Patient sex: M
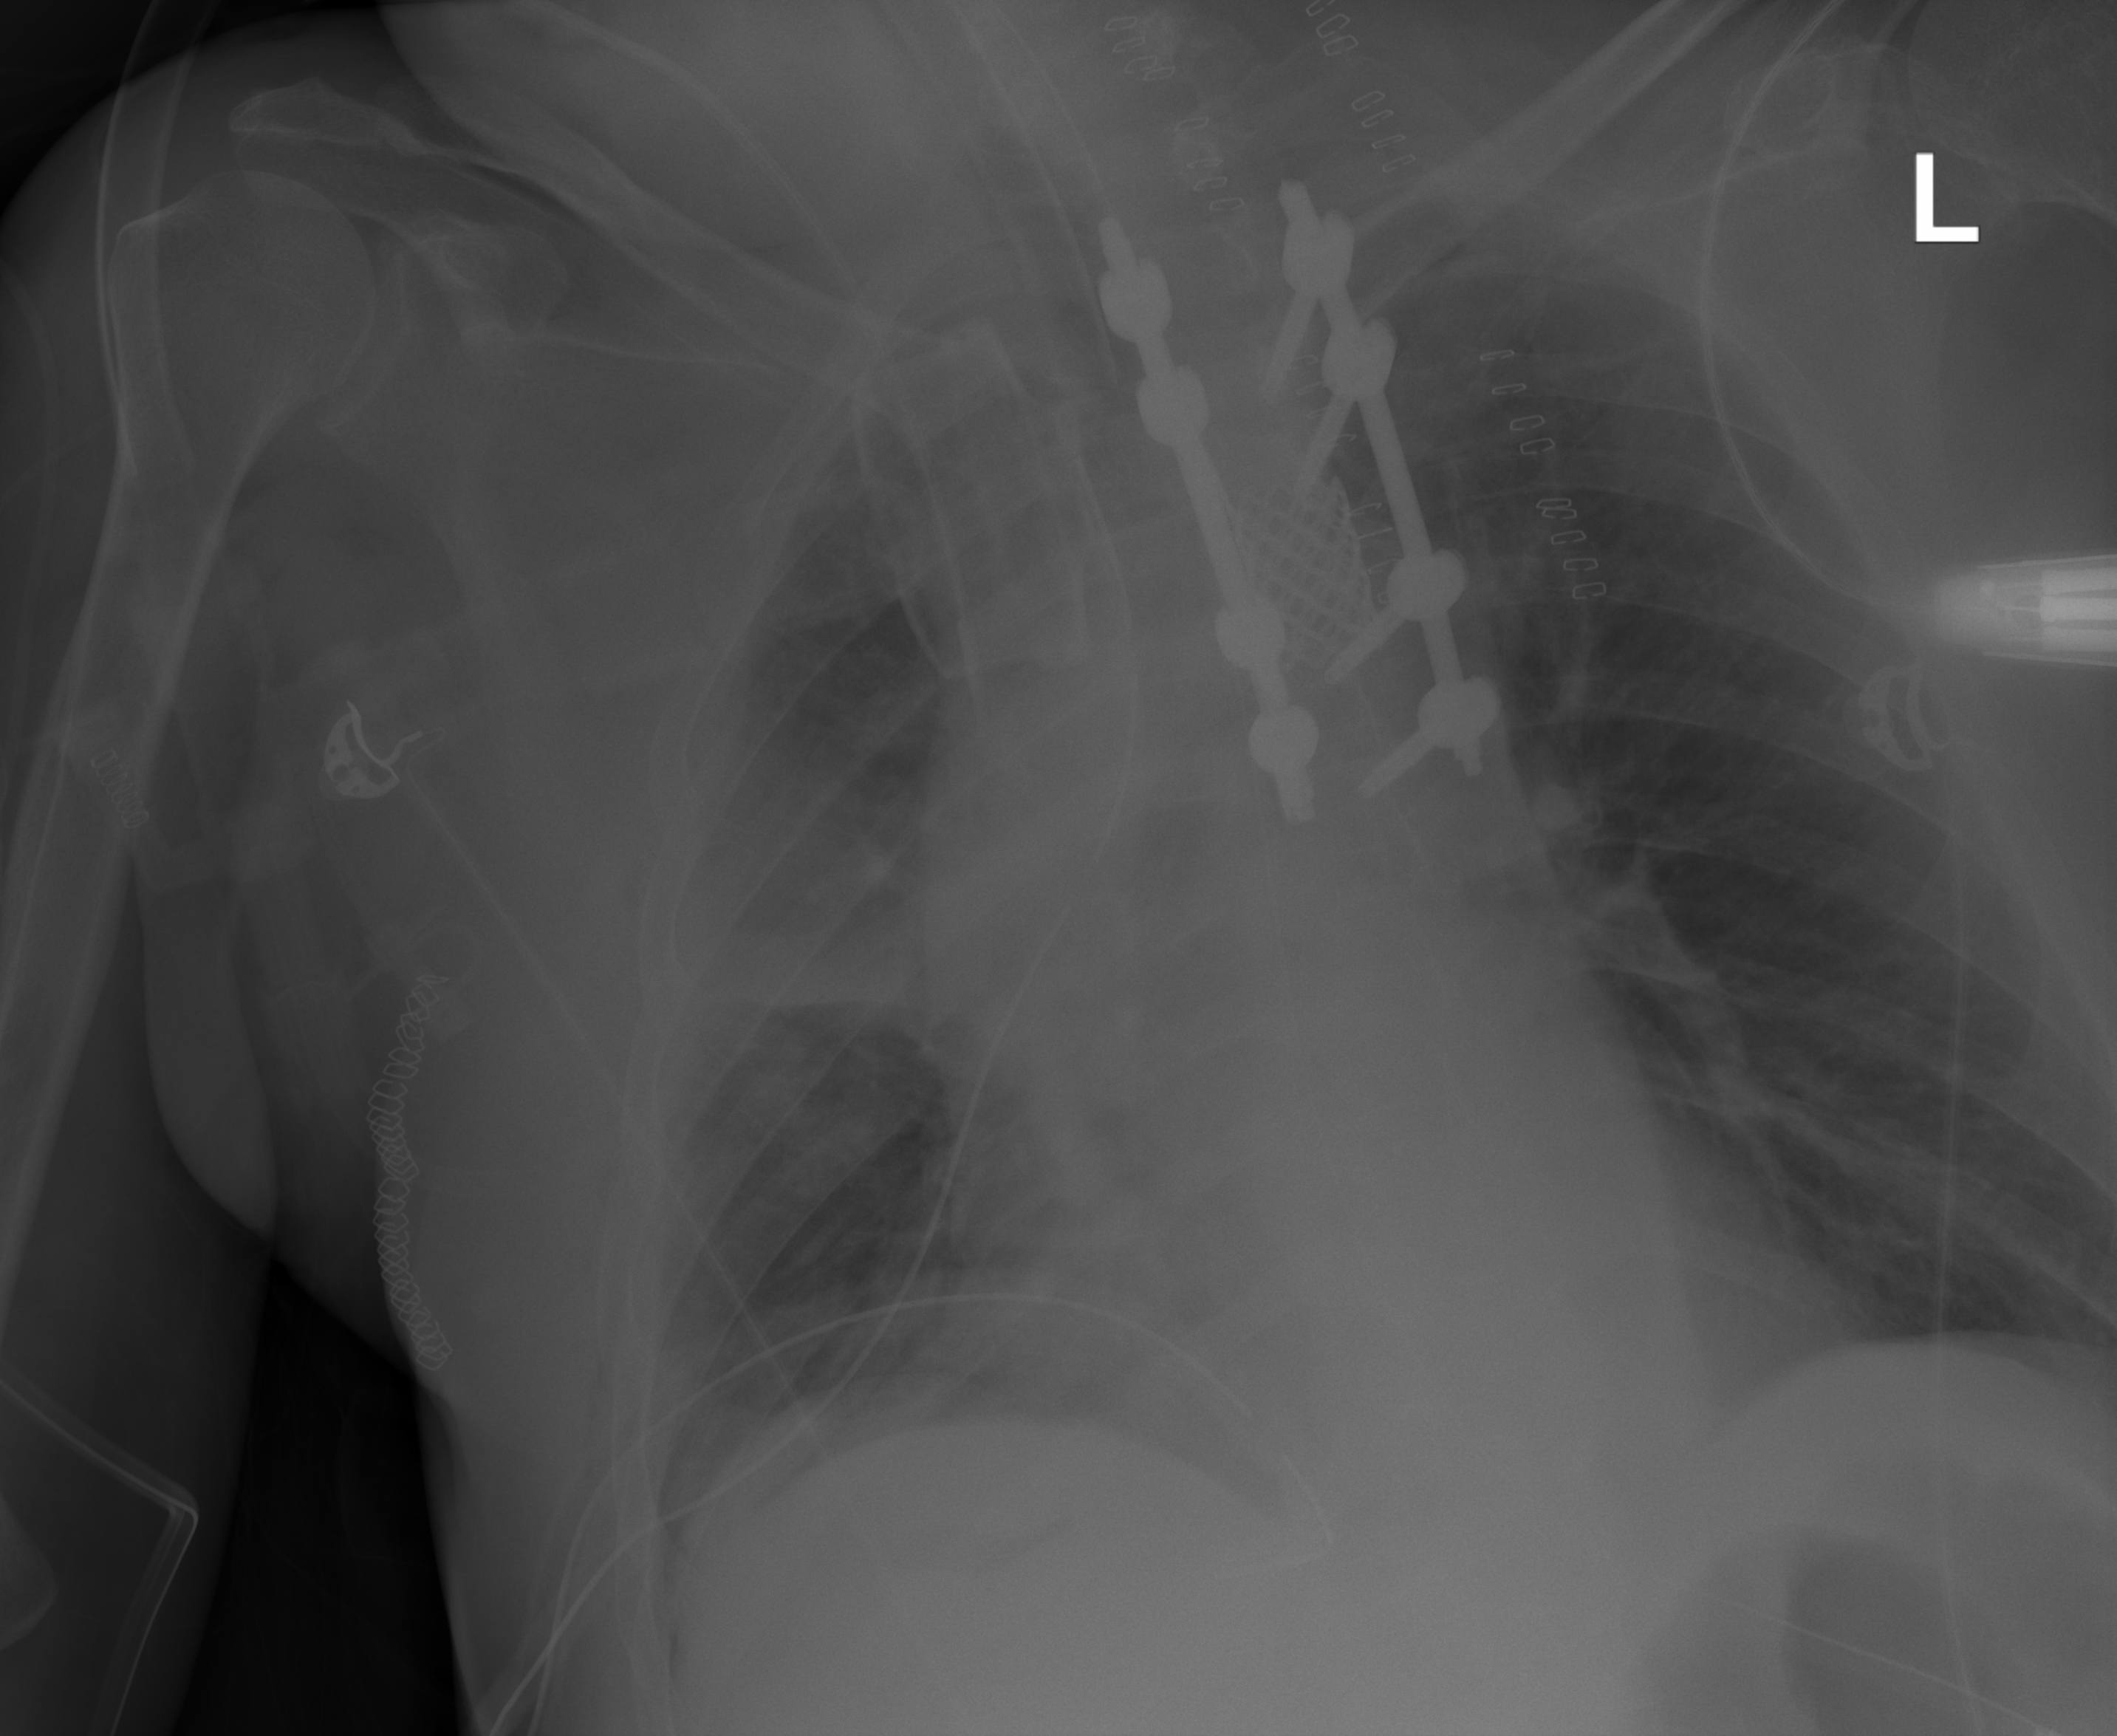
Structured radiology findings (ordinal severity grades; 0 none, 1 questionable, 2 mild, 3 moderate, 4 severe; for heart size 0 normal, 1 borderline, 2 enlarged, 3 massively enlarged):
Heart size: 2
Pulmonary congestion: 1
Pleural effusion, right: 2
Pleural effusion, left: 0
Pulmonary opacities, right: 1
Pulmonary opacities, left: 0
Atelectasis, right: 2
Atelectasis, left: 0